Question: I am displaying a popover when user clicks into text field. The popover view has a picker view but I am having some trouble getting rid of some white space in the view popover .
This is what it looks like:

I think my popover size might be fixed because I display it like this when user begins editing textfield:
'''
[popoverController presentPopoverFromRect:textField.frame inView:self.view permittedArrowDirections:UIPopoverArrowDirectionAny animated:YES];
'''
Any ideas on how to make the popover view smaller or for everything to fit in nicely?
I also played around with this line of code but no success:
'''
self.contentSizeForViewInPopover=CGSizeMake(360.0,220.0);
'''
thanks in advance.
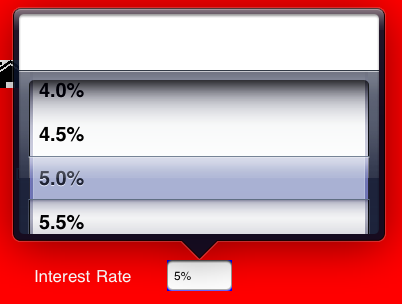
Answer: Are you sure you're setting the picker's origin to {0, 0}?